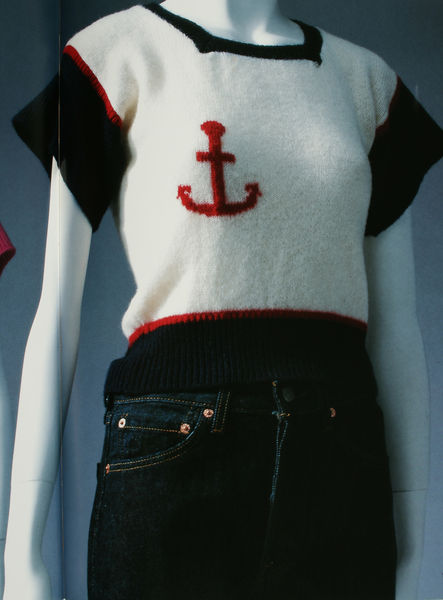
Titel: Pullover
Künstler: Kenzo Takada
Standort: Kyoto (Japan)
Institution: Kyoto Costume Institute
Schlagwörter: blau, dunkel, körper, meer, schatten, weiß, see, ausschnitt, brust, busen, frau, hell, hintergrund, kleider, schwarz, rot, mode, hemd, hose, arm, arme, kleidung, kragen, ärmel, vorhang, bestickt, figur, gewand, stickerei, stoff, strick, knopf, brüste, modell, hosen, moderne, weiblich, handarbeit, stricken, wolle, detail, freizeit, jeans, tshirt, knöpfe, nieten, naht, dünn, segeln, foto, fotografie, photographie, levis, torso, uniform, hässlich, matrose, tasche, puppe, kurz, magazin, androgyn, oberteil, matrosen, anker, marine, taschen, textil, fotographie, blaz, pullover, baumwolle, aufnahme, pulli, kopflos, installation, kelidung, shirt, katalog, paspel, kaufhaus, maritim, nähte, ärmellos, gestrickt, pullunder, kurzärmlig, fashion, schaufensterpuppe, damenmode, top, kurzarm, reißverschluss, kleiderpuppe, frauenmode, bündchen, blauer hintergrund, objektkunst, hpse, american, anziehpuppe, pulover, beflockt, denim, fotokunst, freizeitlook, jeanswear, jenas, kurzärmeöig, manequin, matrosin, navy, nite, pollover, schaufensterpuppr, schufenstergruppe, seemannskleidung, strickmodell, strickn, t-schirt, tommy, werbefoto